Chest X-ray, AP view. Patient: 52 years old, sex F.
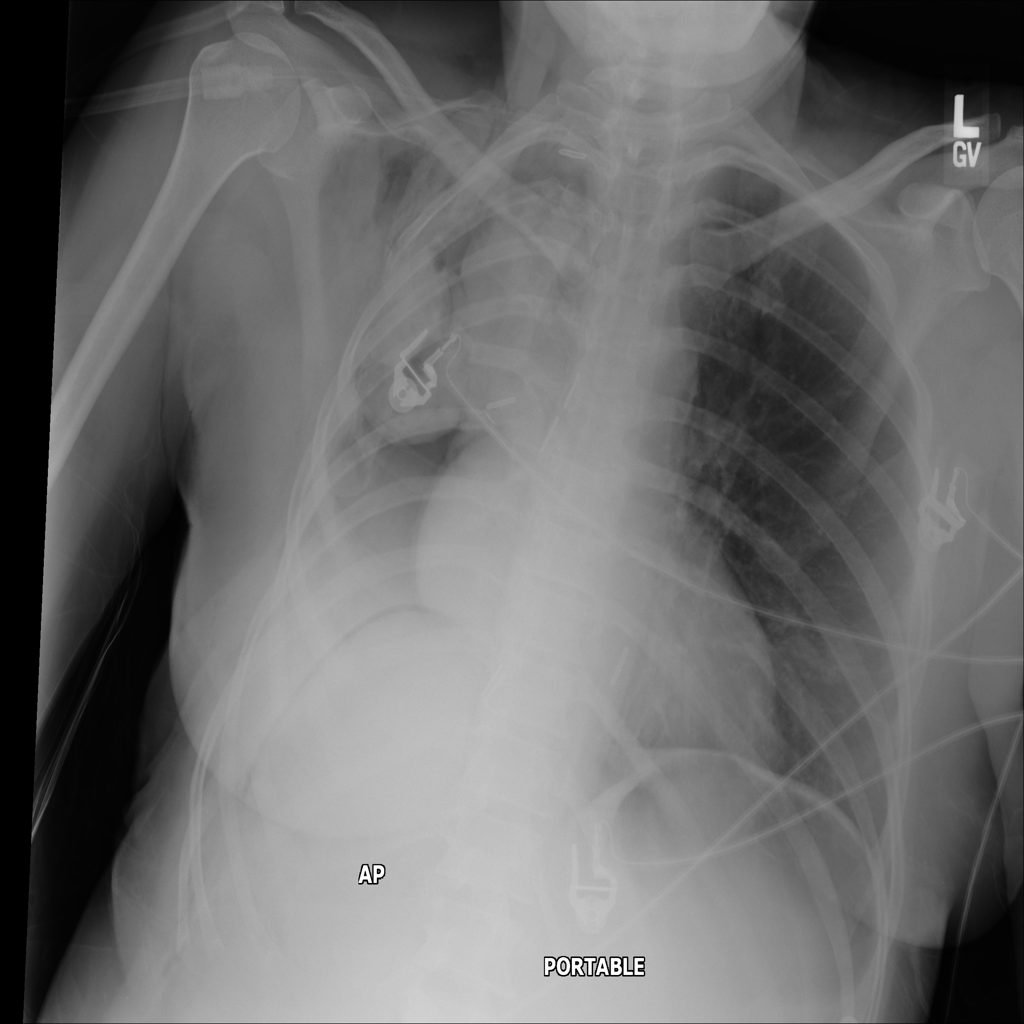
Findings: Atelectasis, Emphysema, Mass